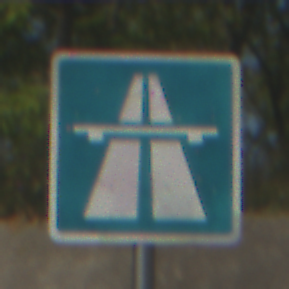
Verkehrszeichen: Autobahn
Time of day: MorningAfternoon
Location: Outdoor (Nature)
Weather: PartlyCloudy
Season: NotSpecified
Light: Natural